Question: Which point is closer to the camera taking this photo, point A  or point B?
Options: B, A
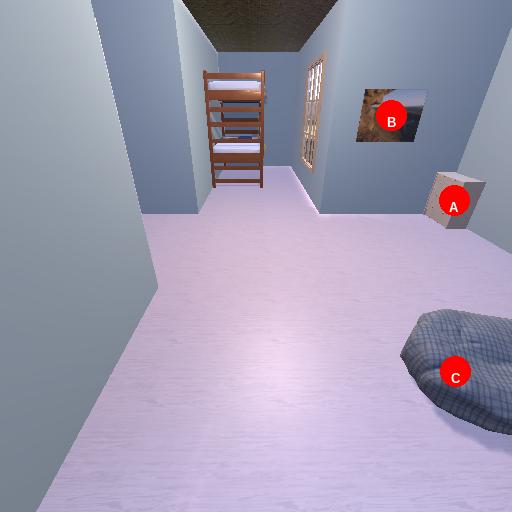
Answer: B